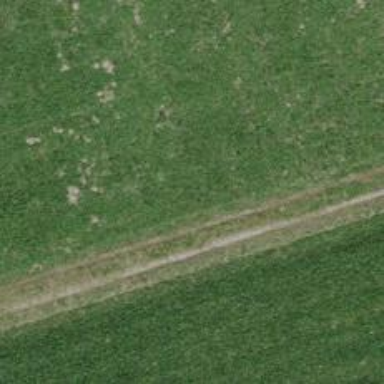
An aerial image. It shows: Track with grade 3 surface.